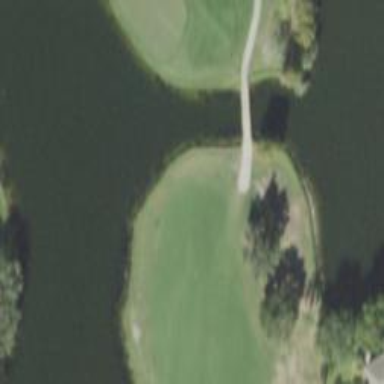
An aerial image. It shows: Golf cartpath that is also road path.